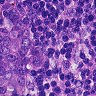
Metastatic tissue present: yes